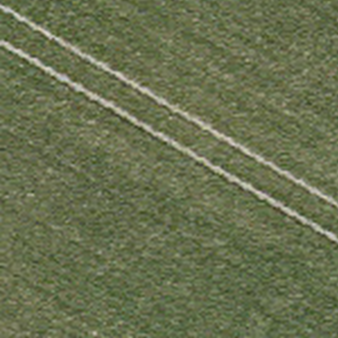
Label: other